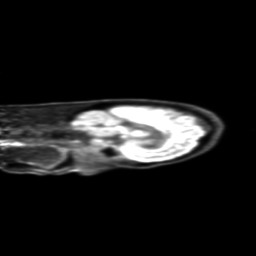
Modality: PET
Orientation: sagittal
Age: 36
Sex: male
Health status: ill